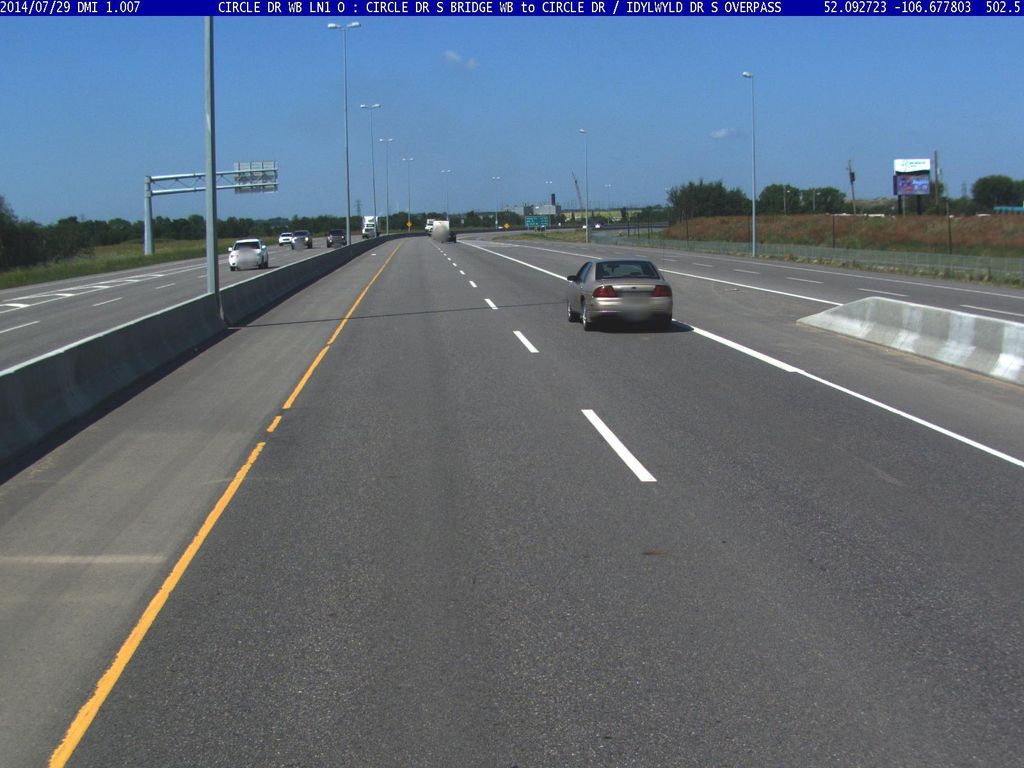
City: saskatoon